Question: Below is my JSON format of data from which I want to create a pie chart in highcharts..
'''
{
"title": {"text": "Pie"},
"series":
[
{
"type": "pie",
"name": "Actual",
"data":
[
[
"Salesgrowth",
45
],
[
"marketshare",
26.8
]
]
}
]
}
'''
This is valid JSON , I am getting this output from Web Service, when I call this service and evoke this method to run this JSON output to create pie then I get the error as follows,
'''
Uncaught TypeError: Cannot set property 'renderTo' of undefined
'''
Below is the JQuery function that I make use to call my file where I stored this JSON output from my web service,
'''
function loadJson() {
$(document).ready(function () {
//alert("inside");
var chart;
var seriesData;
$.getJSON("val1.json", function (data) {
var chartoptions = data;
chartoptions.chart.renderTo = 'container';
chart = new Highcharts.Chart(chartoptions);
});
});
},
'''
and this function runs well with other kind of charts like bar graph,line graph and column graph...tested with all kinds of graphs, I am facing problem only with pie chart...any help will be greatly appreciated
---------Updated question------
Below is my JSON output I have changed in order to get values
'''
{
"title":{"text":"Financial"},
"chart":{"type":"pie"},
"series":
[ {"name":"Actual-Market Share","data":["Market Share",30]},{"name":"Actual-Market Share","data":["Sales Growth",70]}]}
'''
and below is the output I am getting,
I am not able to identify what I am exactly messing with...Any idea will be of great help...

----------Updated output-----------
'''
{
"legend":{"enabled":"true"},
"title":{"text":"Financial"},
"chart":{"type":"pie"},
"series":[{"name":"Actual","data":[{"str":"Market Share","flo":20}]},
{"name":"Actual","data":[{"str":"Sales Growth","flo":30}]},
{"name":"Actual","data":[{"str":"Operating Profit","flo":40}]},
{"name":"Actual","data":[{"str":"Gross Margin %","flo":10}]}]}
'''
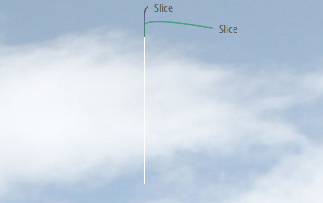
Answer: Your json doesn't include a chart object, so setting chart.renderTo won't work.
If you can change the webservice, get it to add the following to your json:
'''
chart: {
},
'''
If you can't change the back end, you can change your javascript to add the chart object before setting renderTo:
'''
$.getJSON("val1.json", function (data) {
var chartoptions = data;
if (typeof chartoptions.chart === 'undefined') {
chartoptions.chart = {};
}
chartoptions.chart.renderTo = 'container';
chart = new Highcharts.Chart(chartoptions);
});
'''